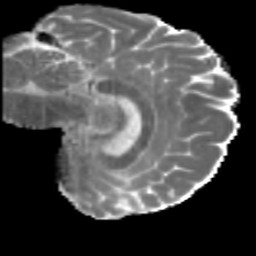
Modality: MD
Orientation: sagittal
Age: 46
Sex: male
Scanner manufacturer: siemens
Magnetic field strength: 3 T
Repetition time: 5 s
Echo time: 0.092 s